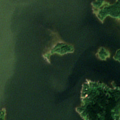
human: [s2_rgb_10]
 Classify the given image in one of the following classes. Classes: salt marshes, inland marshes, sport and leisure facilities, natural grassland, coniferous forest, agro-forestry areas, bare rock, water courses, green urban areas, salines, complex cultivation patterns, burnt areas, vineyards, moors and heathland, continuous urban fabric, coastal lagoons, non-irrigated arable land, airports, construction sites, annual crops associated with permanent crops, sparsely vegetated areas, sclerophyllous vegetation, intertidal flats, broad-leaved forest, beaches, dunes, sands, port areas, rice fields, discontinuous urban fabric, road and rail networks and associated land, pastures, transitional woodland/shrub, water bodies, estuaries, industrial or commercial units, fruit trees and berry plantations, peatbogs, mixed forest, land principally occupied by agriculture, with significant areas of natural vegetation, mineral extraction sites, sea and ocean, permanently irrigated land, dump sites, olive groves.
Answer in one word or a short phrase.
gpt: mixed forest, sea and ocean